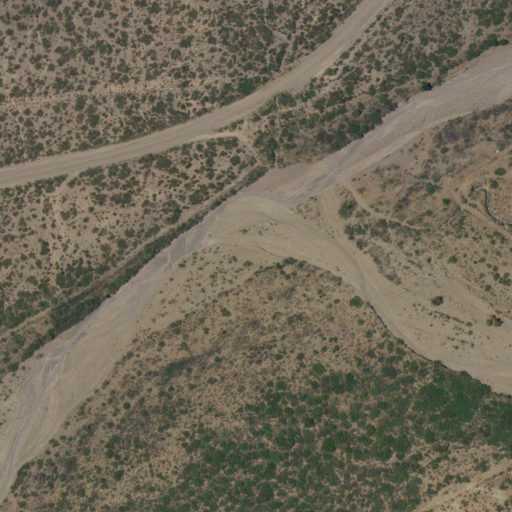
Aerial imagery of valley in New Mexico named Golondrina Draw containing shrub and woody wetlands